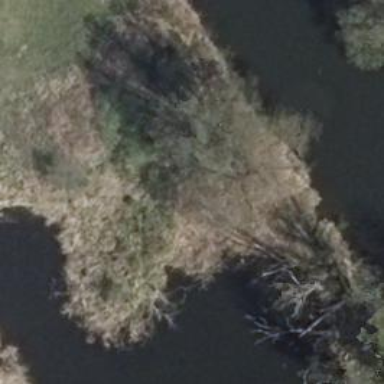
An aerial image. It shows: Reedbed wetland area.